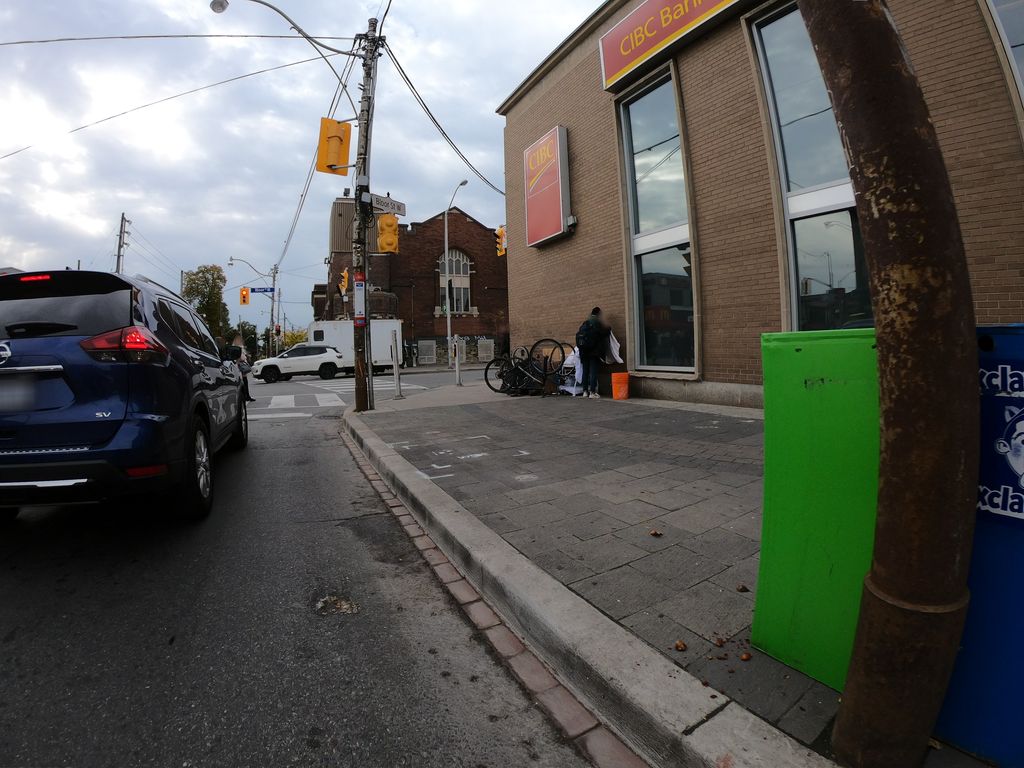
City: toronto